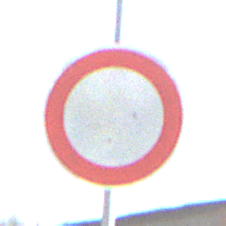
Verkehrszeichen: VerbotFahrzeugeAllerArt
Umgebung: Outdoor, Suburban
Tageszeit: MorningAfternoon
Wetter: PartlyCloudy
Licht: Natural
Jahreszeit: NotSpecified
Kontrast: HighContrast